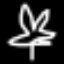
Label: leaf